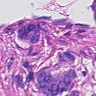
Metastatic tissue present: yes